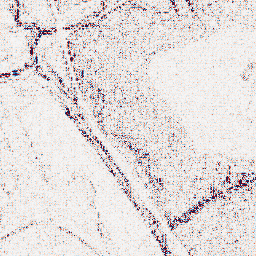
Category: wavelet
Decomposition family: wavelet_biorthogonal
Decomposition parameters: wavelet: bior2.4
level: 1
Upsampling method: sinc_hamming
Upsampling parameters: scale: 8
kernel_size: 16
Upsampling scale: 8